Field crop: maize
Growth stage: 1
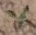
Species: atriplex